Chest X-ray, AP view. Patient: 28 years old, sex M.
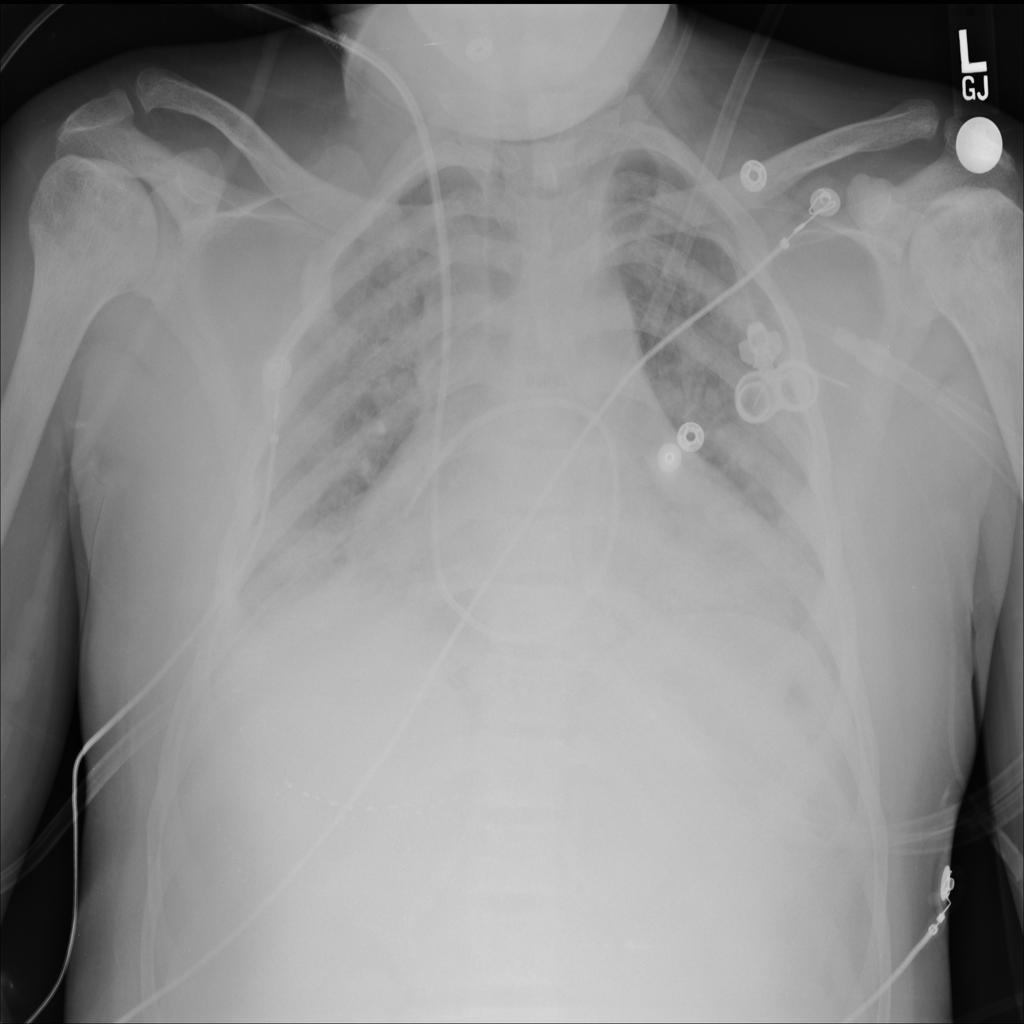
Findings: Atelectasis